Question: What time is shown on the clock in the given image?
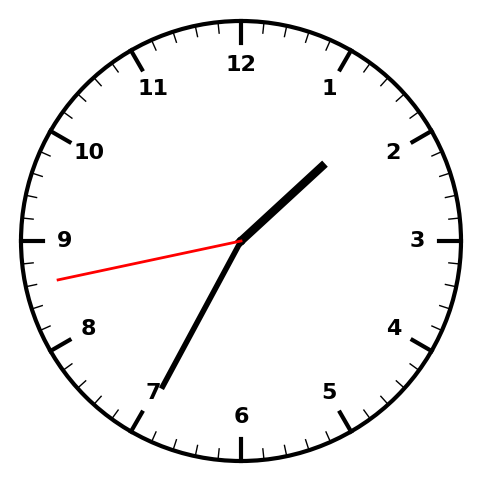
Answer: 01:34:43